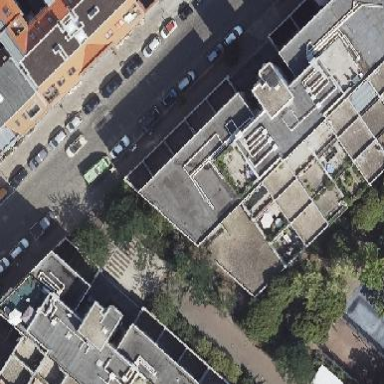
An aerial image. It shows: Part of building is shown in the image.